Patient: sex M, age 53
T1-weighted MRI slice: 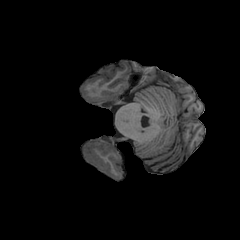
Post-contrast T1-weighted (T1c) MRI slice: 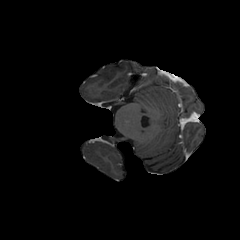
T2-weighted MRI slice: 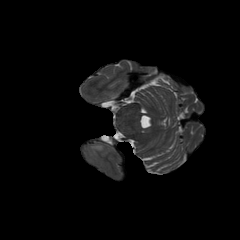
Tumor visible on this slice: yes
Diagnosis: Astrocytoma, IDH-mutant
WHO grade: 4